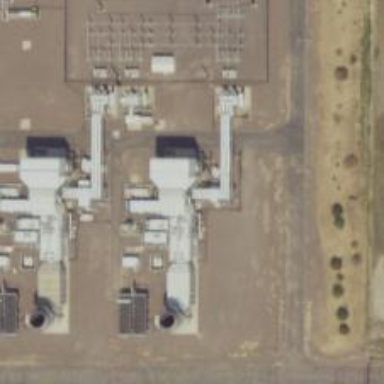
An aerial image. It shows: Gas-powered generator. It is gas turbine type generator.